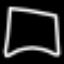
Label: square